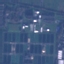
Land use / land cover: Industrial